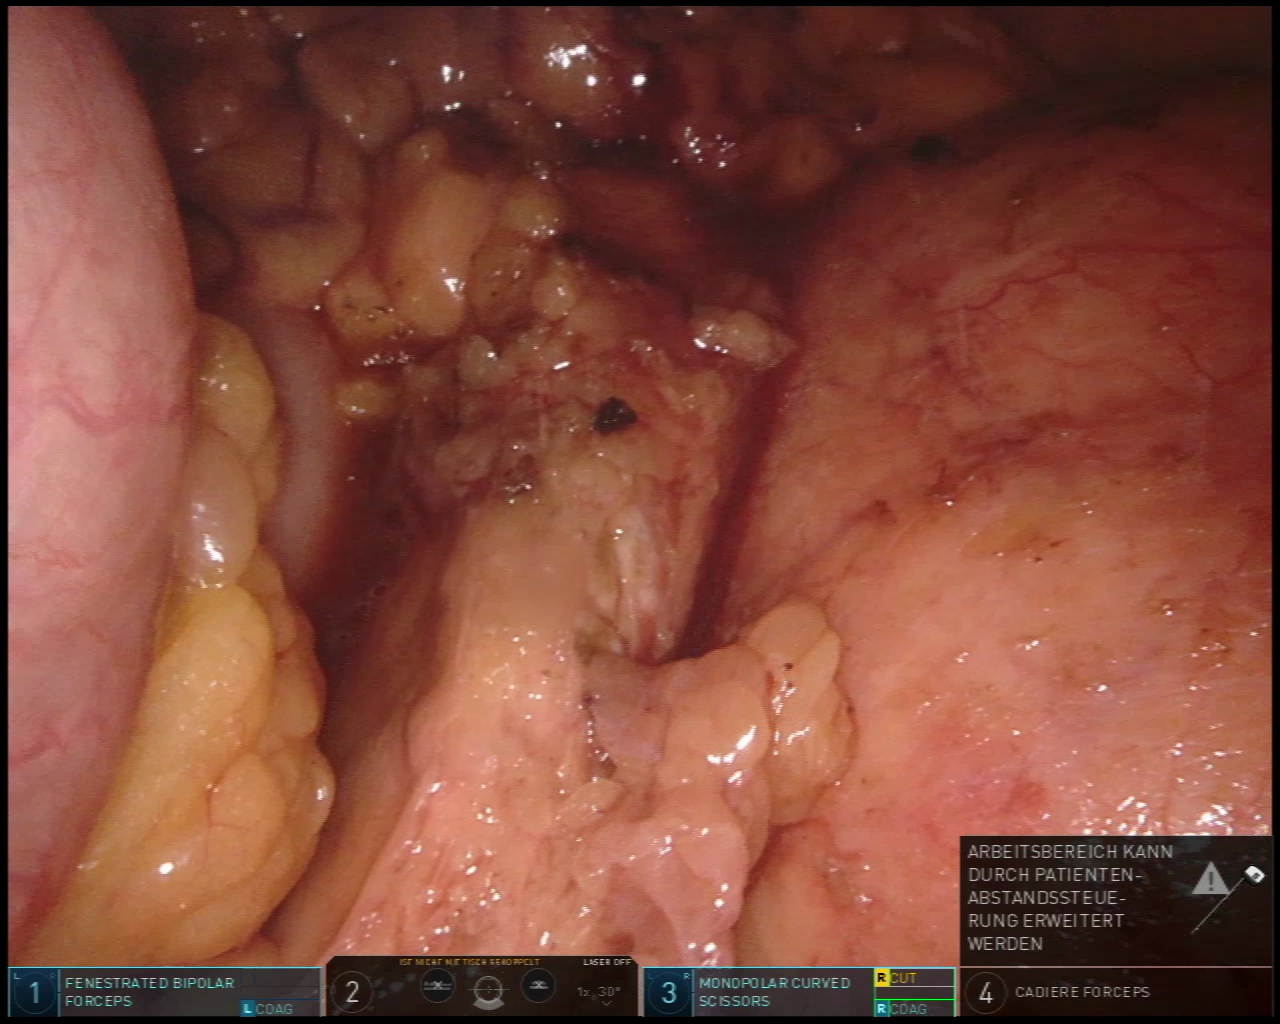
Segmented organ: stomach
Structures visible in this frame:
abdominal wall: yes
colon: yes
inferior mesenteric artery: no
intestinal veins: no
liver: no
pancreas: yes
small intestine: no
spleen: no
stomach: yes
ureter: no
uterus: no
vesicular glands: no